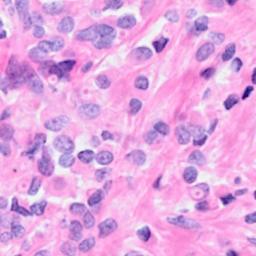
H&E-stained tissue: Breast